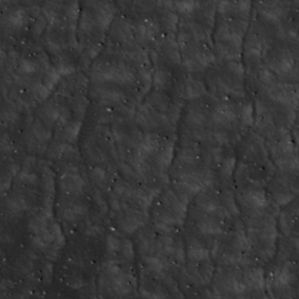
Label: non_frost